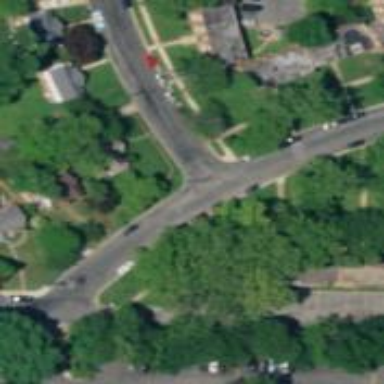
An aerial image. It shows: Road with stop sign.